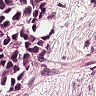
Metastatic tissue present: yes